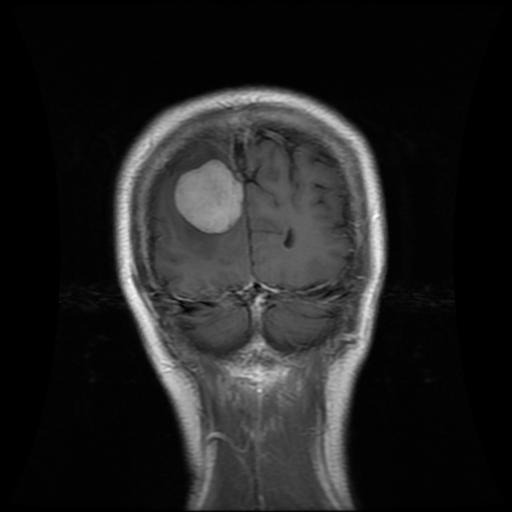
Label: meningioma